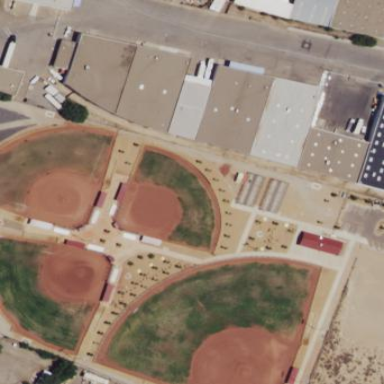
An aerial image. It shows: Baseball pitch for leisure land.